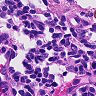
Metastatic tissue present: no